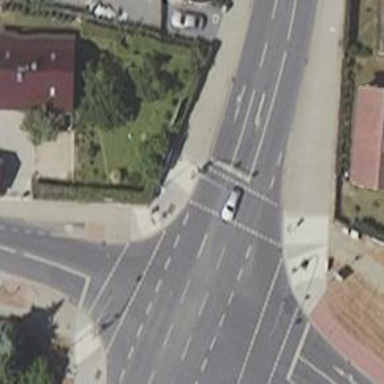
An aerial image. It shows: Crossing with traffic signals.